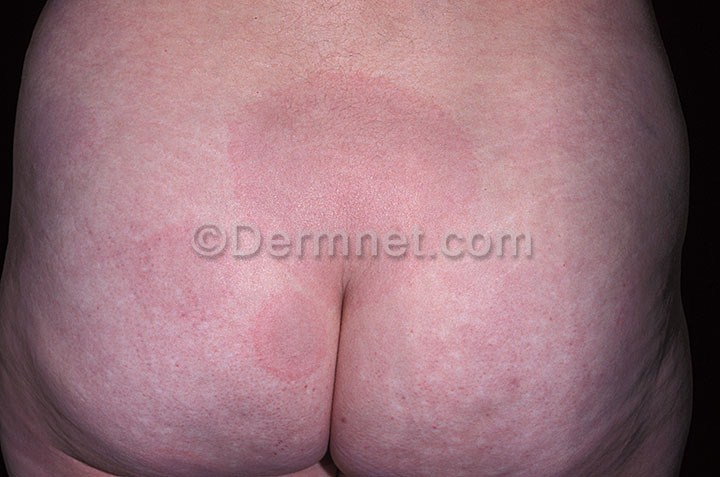
Disease: Scabies Lyme Disease and other Infestations and Bites